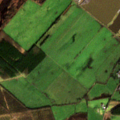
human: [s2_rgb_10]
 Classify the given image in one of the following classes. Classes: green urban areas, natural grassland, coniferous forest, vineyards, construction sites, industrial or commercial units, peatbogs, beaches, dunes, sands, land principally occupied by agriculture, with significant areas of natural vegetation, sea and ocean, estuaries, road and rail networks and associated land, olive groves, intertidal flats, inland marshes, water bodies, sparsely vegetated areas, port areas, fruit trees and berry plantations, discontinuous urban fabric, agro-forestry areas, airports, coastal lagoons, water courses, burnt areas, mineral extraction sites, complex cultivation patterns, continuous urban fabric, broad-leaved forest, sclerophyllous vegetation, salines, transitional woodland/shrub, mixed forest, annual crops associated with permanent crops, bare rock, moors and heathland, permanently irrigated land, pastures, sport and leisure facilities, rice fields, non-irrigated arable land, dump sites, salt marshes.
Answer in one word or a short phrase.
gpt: mineral extraction sites, land principally occupied by agriculture, with significant areas of natural vegetation, transitional woodland/shrub, peatbogs